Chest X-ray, AP view. Patient: 50 years old, sex F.
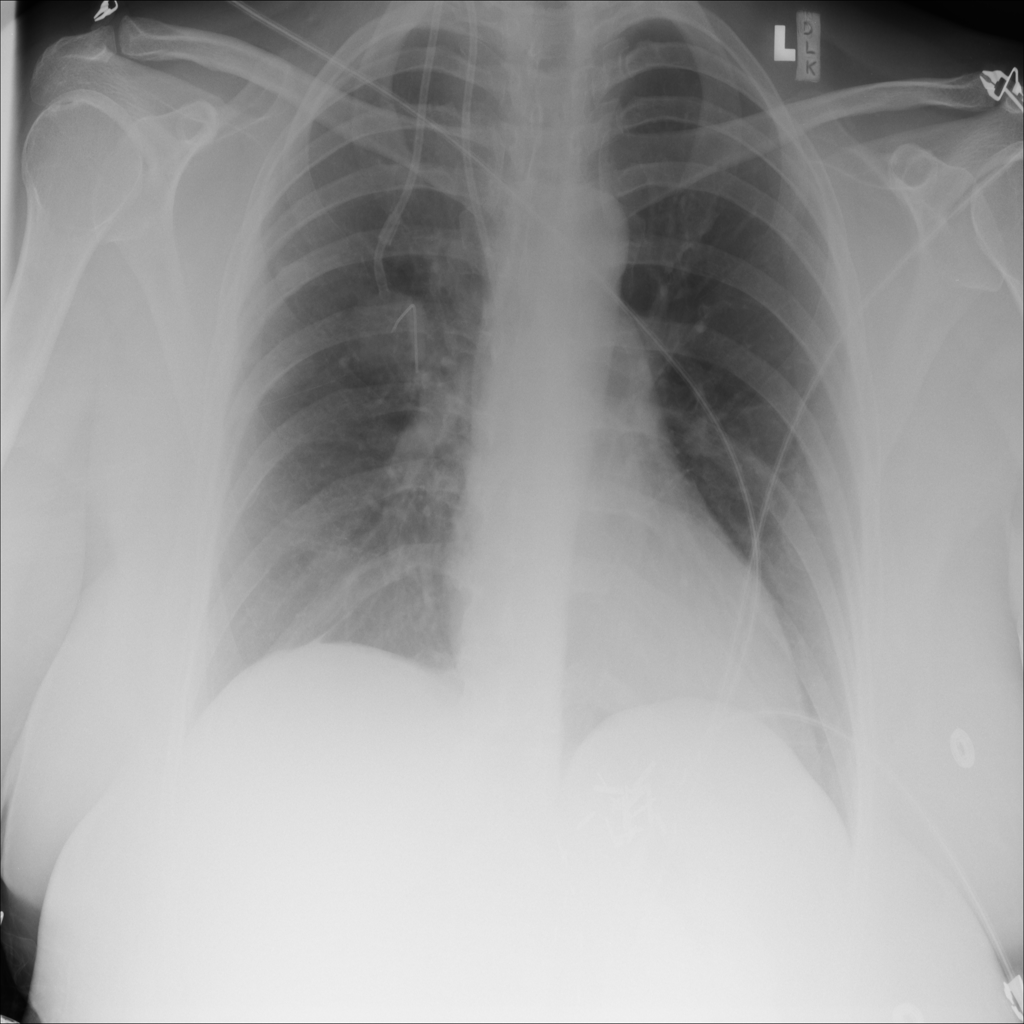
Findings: No Finding